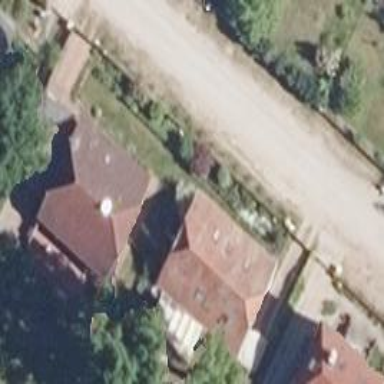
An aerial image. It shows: Simple house.